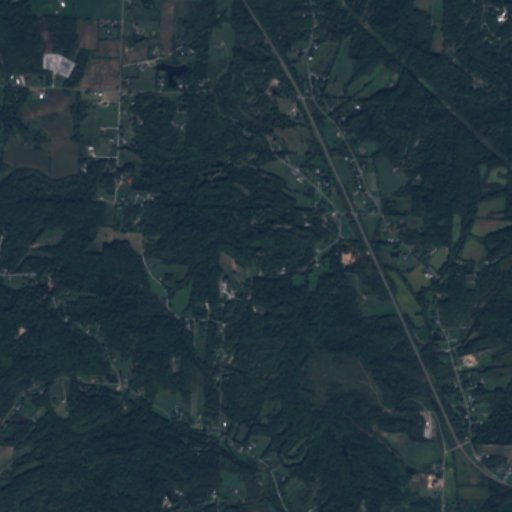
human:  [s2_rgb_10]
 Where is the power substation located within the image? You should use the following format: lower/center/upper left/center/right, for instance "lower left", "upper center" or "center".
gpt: The power substation is located in the upper left of the image.
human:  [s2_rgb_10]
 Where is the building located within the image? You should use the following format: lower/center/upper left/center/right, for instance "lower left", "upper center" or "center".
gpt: The building is located in the upper left of the image.
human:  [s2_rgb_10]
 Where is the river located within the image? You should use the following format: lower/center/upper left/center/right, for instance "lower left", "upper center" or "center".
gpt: The river is located in the left of the image.
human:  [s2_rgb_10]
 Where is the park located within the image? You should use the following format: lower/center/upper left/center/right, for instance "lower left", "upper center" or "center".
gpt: There is no park in the image.